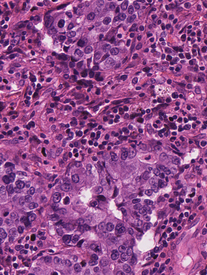
Tumor epithelial tissue: yes
Tumor-associated stroma tissue: yes
Normal tissue: no